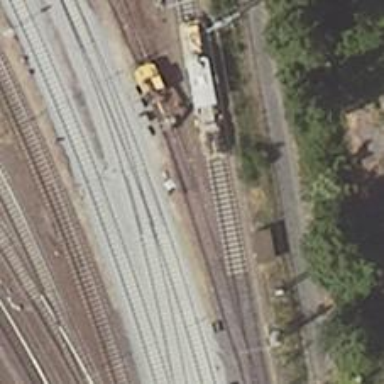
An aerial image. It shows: Railway switch.